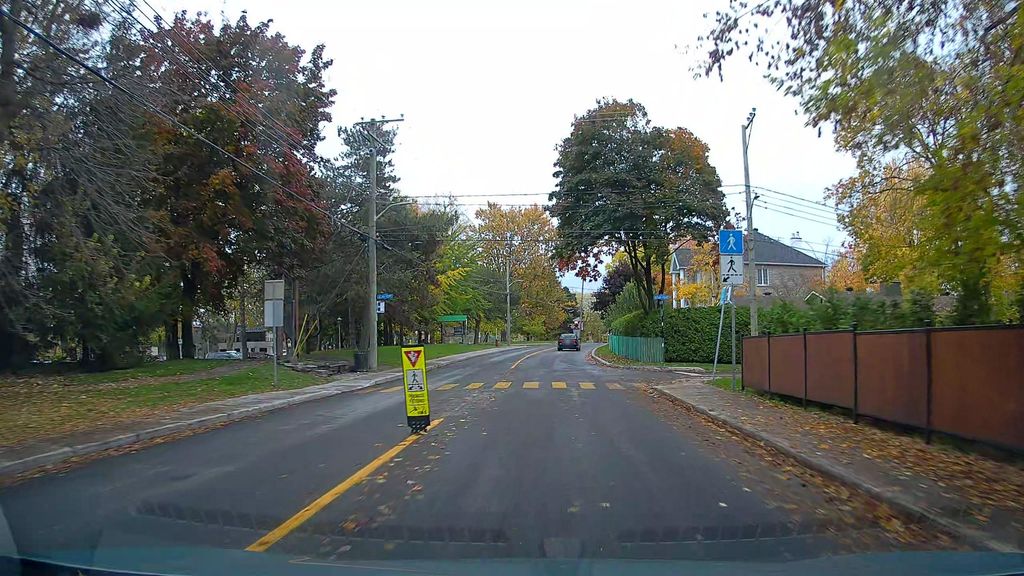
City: montreal